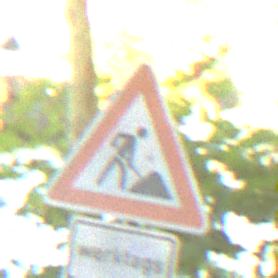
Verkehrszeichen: Arbeitsstelle
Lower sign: ZeitangabenMitBeschraenkungAufWochentage1
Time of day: Midday
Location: Outdoor (Urban)
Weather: Clear
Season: NotSpecified
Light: Natural